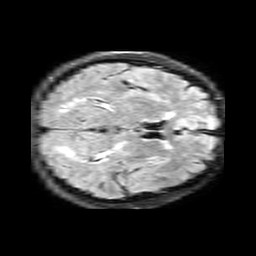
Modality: FLAIR
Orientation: axial
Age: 62
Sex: male
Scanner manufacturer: philips
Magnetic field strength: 3 T
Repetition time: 11 s
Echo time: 0.12 s